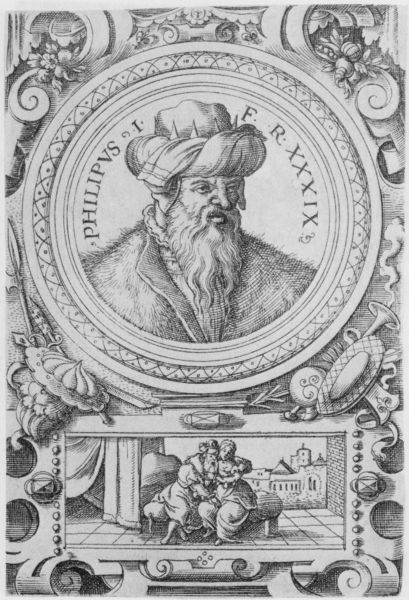
Titel: Bildnis von Philip I, König von Frankreich
Künstler: Jost Amman
Institution: (Seriendruck)
Schlagwörter: gruppe, kopf, mann, weiß, grün, landschaft, menschen, mädchen, stadt, blumen, fenster, frankreich, frau, hintergrund, hut, männer, nase, raum, schwarz, szene, zeichnung, gebäude, haus, ornament, alt, bart, mütze, augen, gesicht, kragen, mensch, pelz, rahmen, vollbart, bild, portrait, porträt, vorhang, häuser, mantel, sitzend, paar, brustbild, krone, kreis, rund, fell, schrift, sofa, umarmung, perspektive, alter mann, datierung, bank, kaiser, könig, papst, kartusche, zahlen, ornamente, verzierung, bett, jahreszahl, medaillon, orient, druck, schwarz-weiß, stich, inschrifft, liebespaar, halbprofil, kupferstich, turban, römisch, latein, lateinisch, rondo, trompete, philipp, rollwerk, portrit, philippus, philip, philip i, philipus, philipus i, phillip, phillipp, potiphar, ß, kleines bild, xxxix, philips, phlipp